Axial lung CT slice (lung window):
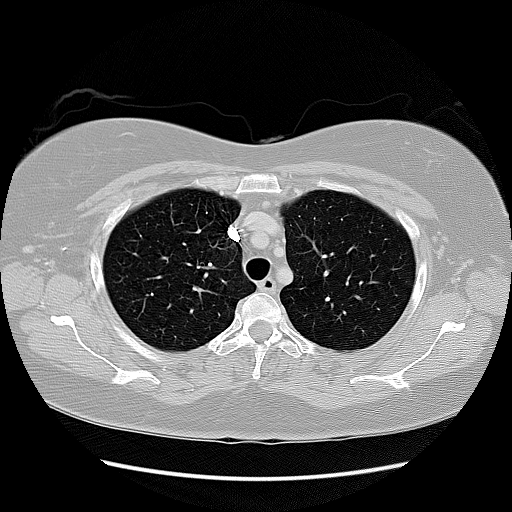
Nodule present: no